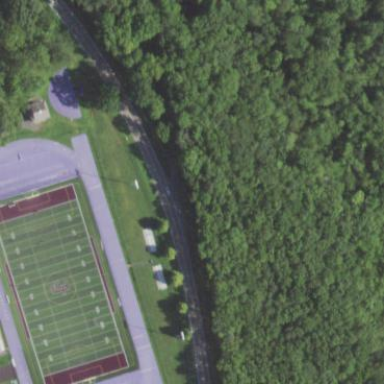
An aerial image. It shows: Running track for athletics located in leisure land area.